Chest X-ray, PA view. Patient: 40 years old, sex F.
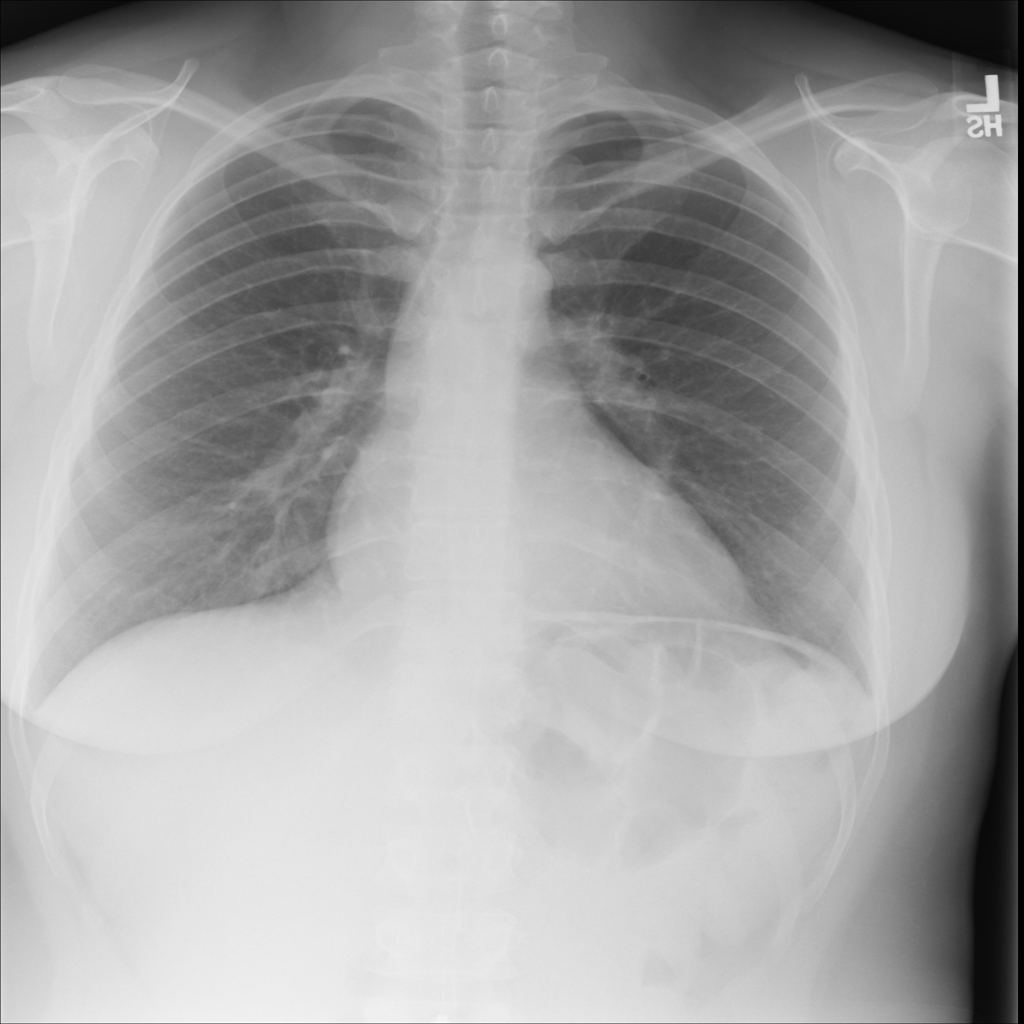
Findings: No Finding